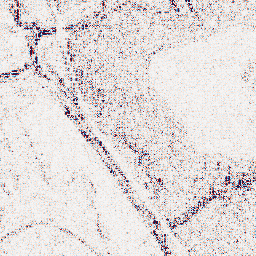
Category: wavelet
Decomposition family: wavelet_dwt
Decomposition parameters: wavelet: sym4
level: 1
Upsampling method: sinc_blackman
Upsampling parameters: scale: 2
kernel_size: 8
Upsampling scale: 2